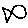
Label: fish